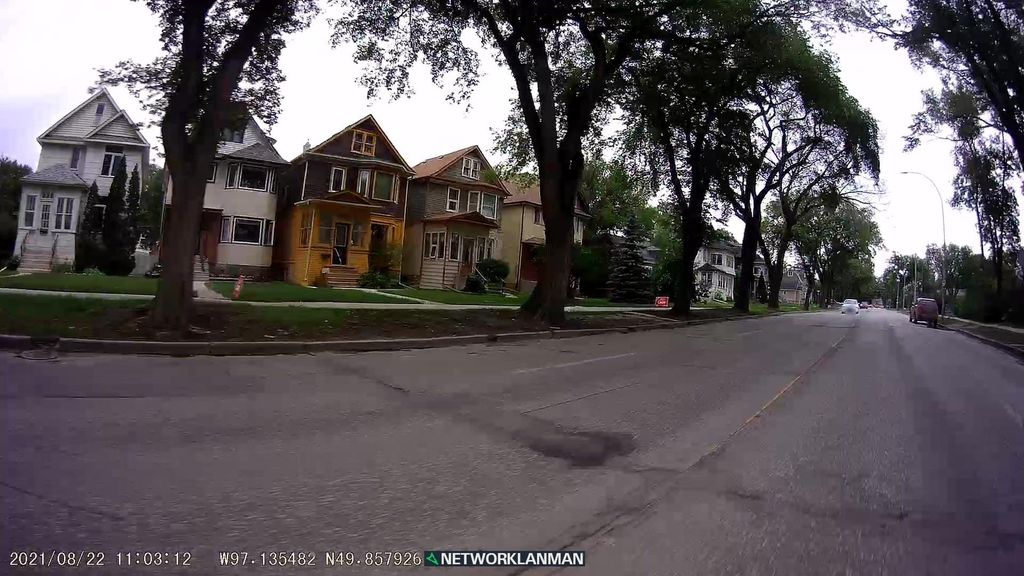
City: winnipeg